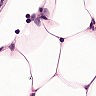
Metastatic tissue present: yes